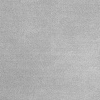
Atmospheric dust classification: dusty